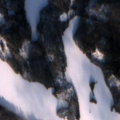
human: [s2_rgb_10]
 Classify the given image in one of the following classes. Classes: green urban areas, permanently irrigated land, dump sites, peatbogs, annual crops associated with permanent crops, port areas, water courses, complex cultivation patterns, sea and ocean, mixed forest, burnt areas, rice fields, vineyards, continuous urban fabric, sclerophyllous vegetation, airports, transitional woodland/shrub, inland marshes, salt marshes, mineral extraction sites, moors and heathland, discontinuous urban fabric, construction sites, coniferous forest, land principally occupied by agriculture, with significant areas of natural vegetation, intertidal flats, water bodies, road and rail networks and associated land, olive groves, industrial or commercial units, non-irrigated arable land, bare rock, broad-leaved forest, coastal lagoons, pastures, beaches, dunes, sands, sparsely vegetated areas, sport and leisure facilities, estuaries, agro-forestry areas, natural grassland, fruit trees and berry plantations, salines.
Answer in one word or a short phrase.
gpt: coniferous forest, mixed forest, water bodies